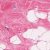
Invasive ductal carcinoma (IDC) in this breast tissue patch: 0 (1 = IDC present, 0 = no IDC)